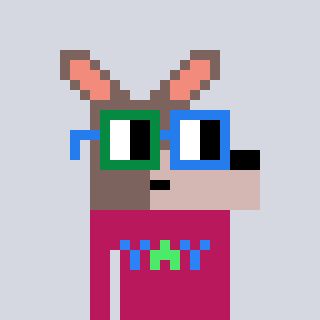
a pixel art character with square green and blue glasses, a kangaroo-shaped head and a darkpink-colored body on a cool background